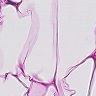
Metastatic tissue present: no